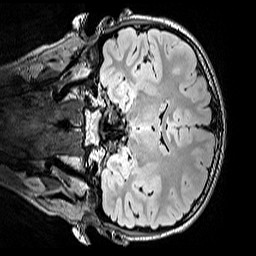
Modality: FLAIR
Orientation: coronal
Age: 11
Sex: male
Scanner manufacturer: siemens
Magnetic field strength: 3 T
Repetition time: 5 s
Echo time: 0.388 s